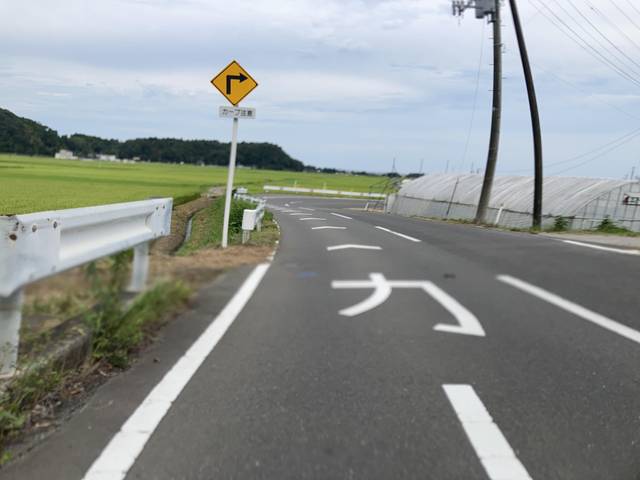
Region: Japan
Coordinates: 37.088, 140.944